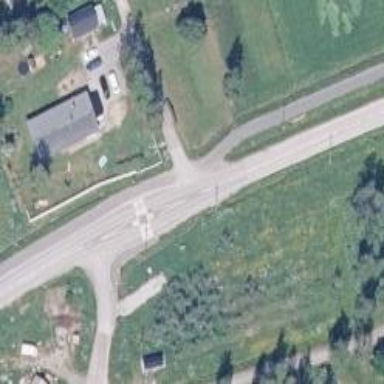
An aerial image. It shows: Uncontrolled crossing with central island on the road.